Question: I have a script, see below, that searches for the most recent MSDeploy executable on the sys drive.
However, my 'Compare-FileVersion' function is not called due to the following error:
'''
Compare-FileVersions : Cannot process argument transformation on parameter 'file1'. Cannot convert the "System.Object[]" value of type "System.Object[]" to type "System.IO.FileInfo". At C:\DATA\Git\PowerShell\Test-Command.ps1:32 char:39
+ $winner = Compare-FileVersions($incumbent, $challenger);
+ ~~~~~~~~~~~~~~~~~~~~~~~~~
+ CategoryInfo : InvalidData: (:) [Compare-FileVersions], ParameterBindingArgumentTransformationException
+ FullyQualifiedErrorId : ParameterArgumentTransformationError,Compare-FileVersions
'''
Here's the script:
'''
function Find-Executable()
{
# Find all MS Deploy executables and then make a table of path and version. Reverse sort and pick top one.
pushd;
# Workaround for bug in PS where ErrorAction spec'ed in the argument is ignored. http://stackoverflow.com/questions/<PHONE>/ls-recurse-erroraction-silentlycontinue-doesnt-work
# Bug is not fixed on build server with this code.
$originalEAP = $ErrorActionPreference;
$ErrorActionPreference = "SilentlyContinue";
cd $env:SystemDrive;
cd \;
[System.IO.FileInfo[]]$allExecutables = ls -Include msdeploy.exe -Recurse -Force -ErrorAction SilentlyContinue;
$ErrorActionPreference = $originalEAP;
popd;
if ($allExecutables.Count -lt 1)
{
throw $("No MS Deploy executables found in folders in " + $env:SystemDrive);
}
[System.IO.FileInfo]$incumbent = $allExecutables[0];
for($i = 0; $i -lt $allExecutables.Count; $i++)
{
[System.IO.FileInfo]$challenger = $allExecutables[$i];
$winner = Compare-FileVersions($incumbent, $challenger);
$incumbent = $winner;
}
return $winner;
}
function Compare-FileVersions([System.IO.FileInfo]$file1, [System.IO.FileInfo]$file2)
{
if ($file1.VersionInfo.FileMajorPart -gt $file2.VersionInfo.FileMajorPart)
{
return $file1;
}
elseif ($file2.VersionInfo.FileMajorPart -gt $file1.VersionInfo.FileMajorPart)
{
return $file2;
}
if ($file1.VersionInfo.FileMinorPart -gt $file2.VersionInfo.FileMinorPart)
{
return $file1;
}
elseif ($file2.VersionInfo.FileMinorPart -gt $file1.VersionInfo.FileMinorPart)
{
return $file2;
}
if ($file1.VersionInfo.FileBuildPart -gt $file2.VersionInfo.FileBuildPart)
{
return $file1;
}
elseif ($file2.VersionInfo.FileBuildPart -gt $file1.VersionInfo.FileBuildPart)
{
return $file2;
}
if ($file1.VersionInfo.FilePrivatePart -gt $file2.VersionInfo.FilePrivatePart)
{
return $file1;
}
elseif ($file2.VersionInfo.FilePrivatePart -gt $file1.VersionInfo.FilePrivatePart)
{
return $file2;
}
# They're both the same at this point.
return $file1;
}
$version = Find-Executable;
echo $version;
'''
But here's proof that the types of the variables being passed as parameters are indeed correct (clearly they're not, somehow, else I wouldn't be here on SO):

They're both 'FileInfo', the arguments are both of that type. So what am I missing?
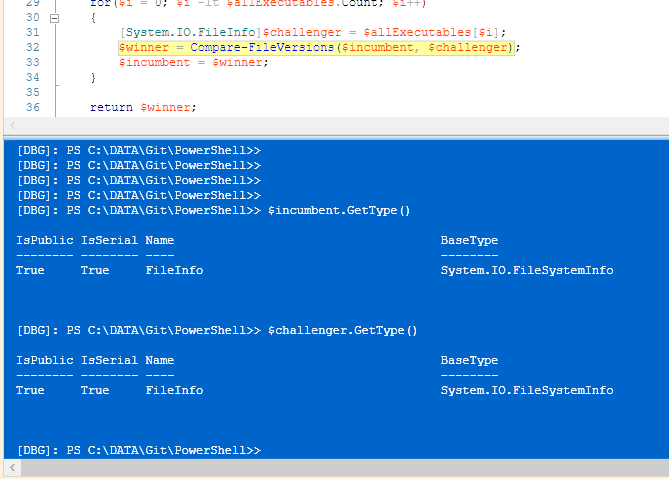
Answer: You will get this error if you pass arguments like this
'''
$winner = Compare-FileVersions($incumbent,$challenger)
'''
try to separate these two variable with a space like this and it will work.
'''
$winner = (Compare-FileVersions $incumbent $challenger)
'''